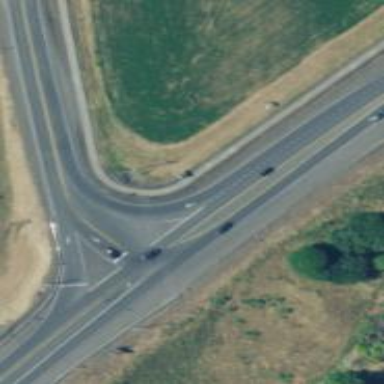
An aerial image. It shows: Asphalt road with secondary link designation.